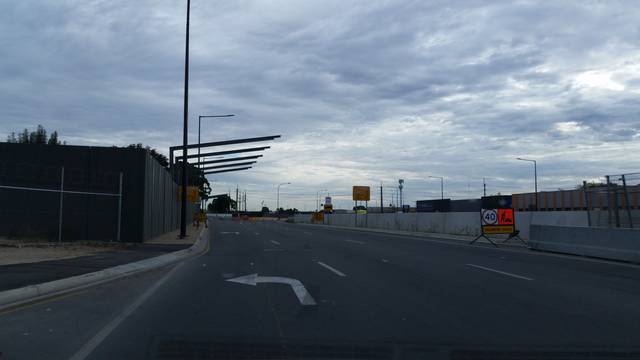
Region: Australia
Coordinates: -34.904, 138.565